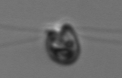
Label: flagellate_morphotype1